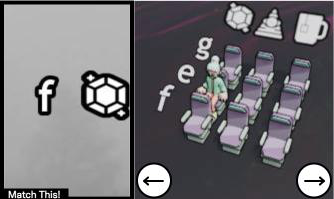
Task: seats
Answer: no